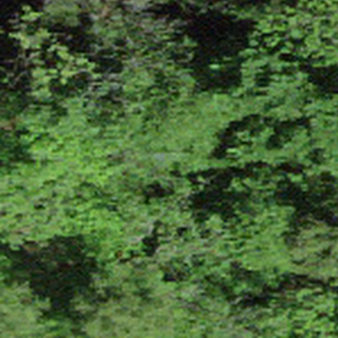
Label: other